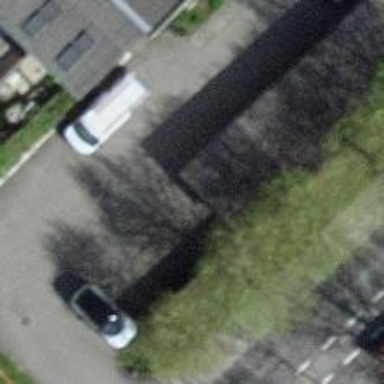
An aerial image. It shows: View of roof of building.